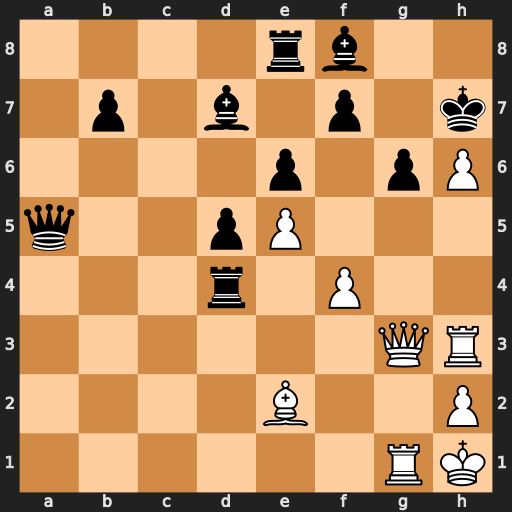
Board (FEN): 4rb2/1p1b1p1k/4p1pP/q2pP3/3r1P2/6QR/4B2P/6RK
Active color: w
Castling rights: -
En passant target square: -
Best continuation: Bh5 Rd1 Bxg6+